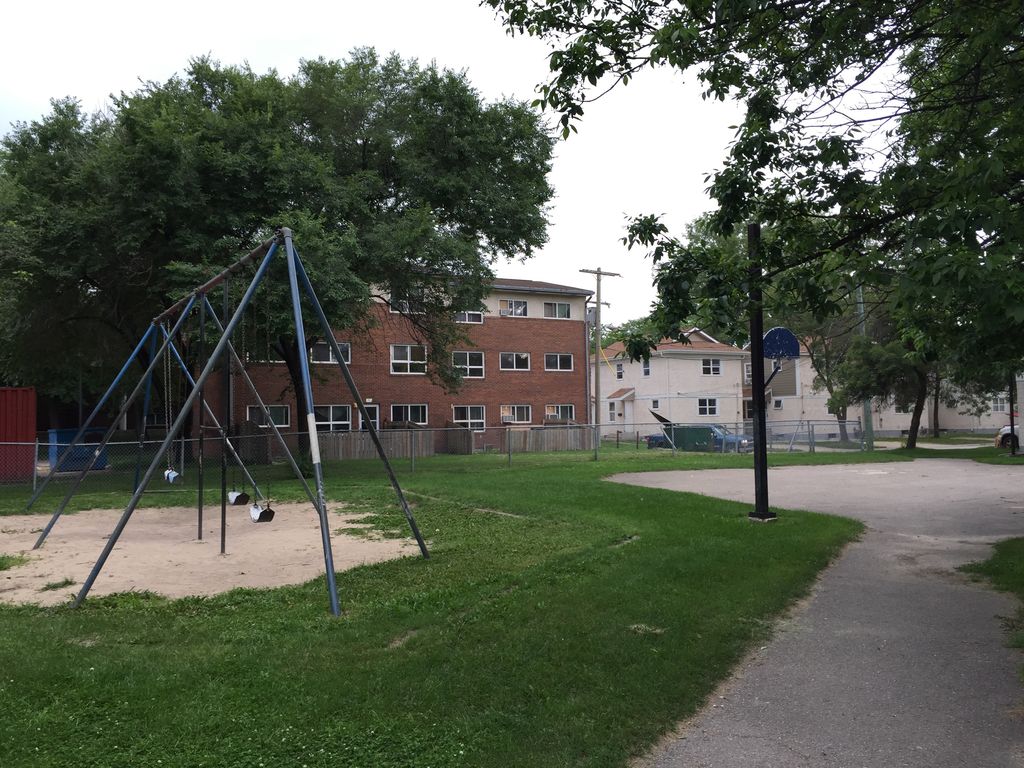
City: winnipeg